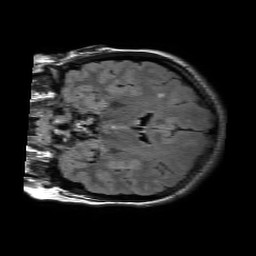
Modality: FLAIR
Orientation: coronal
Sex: female
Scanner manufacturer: philips
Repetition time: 11 s
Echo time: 0.125 s